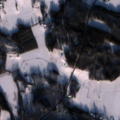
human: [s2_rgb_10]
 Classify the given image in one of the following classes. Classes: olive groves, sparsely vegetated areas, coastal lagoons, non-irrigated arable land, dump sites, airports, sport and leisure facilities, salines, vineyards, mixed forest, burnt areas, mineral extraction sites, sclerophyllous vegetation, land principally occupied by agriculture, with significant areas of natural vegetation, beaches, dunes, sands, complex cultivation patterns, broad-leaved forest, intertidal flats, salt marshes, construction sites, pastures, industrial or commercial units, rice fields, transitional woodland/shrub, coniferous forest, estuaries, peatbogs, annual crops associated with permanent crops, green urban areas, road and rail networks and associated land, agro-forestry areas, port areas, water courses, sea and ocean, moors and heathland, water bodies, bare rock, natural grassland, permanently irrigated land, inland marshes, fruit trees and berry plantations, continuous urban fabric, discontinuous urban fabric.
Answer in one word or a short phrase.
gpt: land principally occupied by agriculture, with significant areas of natural vegetation, coniferous forest, transitional woodland/shrub, water bodies